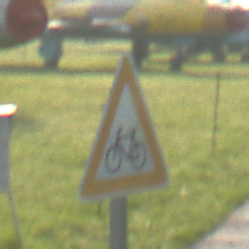
Verkehrszeichen: RadverkehrRechts
Umgebung: Outdoor, Special
Tageszeit: SunriseSunset
Wetter: Clear
Licht: Natural
Jahreszeit: NotSpecified
Kontrast: MediumContrast